Question: I want to ask you:
1-How can I send SMS via my applicatin without moving the user to the Messages box
i just want to allow user to insert the text then he/she clicks on the send button
after that directly the text message should be sent to specific number that i write in the code?
I used this Code as shown below, it works well, but it moved me to the message box :(
any Suggestions ?
'''
MyButton.setOnClickListener(new View.OnClickListener() {
public void onClick(View v) {
// TODO Auto-generated method stub
String str= MyEditText.getText().toString();
// For SMS
Uri smsUri = Uri.parse("I wrote my number here");
Intent intent = new Intent(Intent.ACTION_VIEW, smsUri);
intent.putExtra("sms_body", "Besm Allah");
intent.setType("vnd.android-dir/mms-sms"); startActivity(intent);
}
});
'''
====================== After Updating ================================

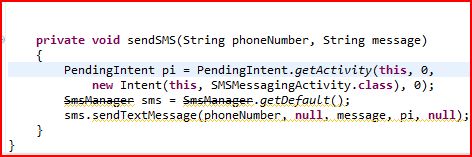
Answer: You are using an Intent object (new Intent(Intent.ACTION_VIEW ... ) which invokes the built-in SMS application to help you send an SMS message. Therefore you are redirected to the message box.
For sending message process to be completed without being directed to the message box you need to use 'PendingIntent'. Take a look at this great SMS tutorial which would quite possibly solve your problem. <URL>